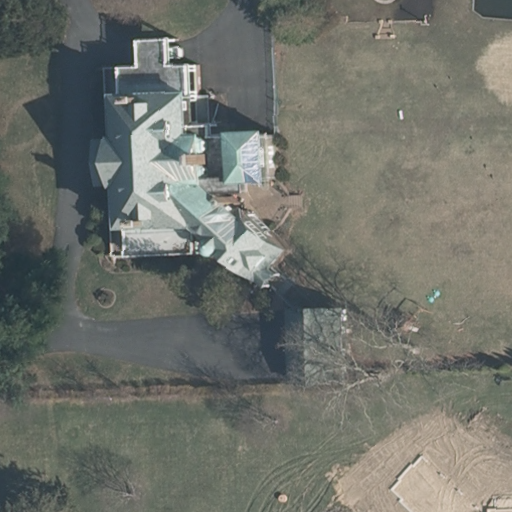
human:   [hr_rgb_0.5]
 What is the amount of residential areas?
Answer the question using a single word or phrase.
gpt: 1

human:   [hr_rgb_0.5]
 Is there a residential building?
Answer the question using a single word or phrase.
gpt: yes

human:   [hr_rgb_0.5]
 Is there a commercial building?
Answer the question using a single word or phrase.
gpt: no

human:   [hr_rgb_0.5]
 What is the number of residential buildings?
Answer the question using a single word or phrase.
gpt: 2

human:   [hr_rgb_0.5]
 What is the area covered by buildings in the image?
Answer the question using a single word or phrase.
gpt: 1603m2

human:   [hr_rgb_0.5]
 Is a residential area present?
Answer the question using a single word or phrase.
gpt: yes

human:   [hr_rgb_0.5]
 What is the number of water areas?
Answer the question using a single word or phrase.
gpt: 0

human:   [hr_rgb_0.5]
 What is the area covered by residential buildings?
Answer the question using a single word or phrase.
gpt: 1423m2

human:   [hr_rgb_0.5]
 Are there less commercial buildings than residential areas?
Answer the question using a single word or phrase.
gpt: yes

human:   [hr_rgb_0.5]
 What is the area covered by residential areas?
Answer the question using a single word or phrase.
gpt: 10595m2

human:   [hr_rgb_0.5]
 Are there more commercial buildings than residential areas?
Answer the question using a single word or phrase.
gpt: no

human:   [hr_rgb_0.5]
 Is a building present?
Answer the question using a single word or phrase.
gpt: yes

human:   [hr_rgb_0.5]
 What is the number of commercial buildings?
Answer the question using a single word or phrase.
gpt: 0

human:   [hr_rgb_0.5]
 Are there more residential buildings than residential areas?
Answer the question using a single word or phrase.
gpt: yes

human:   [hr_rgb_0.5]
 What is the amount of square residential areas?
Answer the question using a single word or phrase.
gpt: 0

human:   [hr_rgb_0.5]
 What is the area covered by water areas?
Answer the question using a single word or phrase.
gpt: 0m2

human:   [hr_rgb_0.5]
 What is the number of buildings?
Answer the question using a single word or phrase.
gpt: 3

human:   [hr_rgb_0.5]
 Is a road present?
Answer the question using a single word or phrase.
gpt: no

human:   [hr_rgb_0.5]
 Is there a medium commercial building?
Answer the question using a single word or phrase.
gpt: no

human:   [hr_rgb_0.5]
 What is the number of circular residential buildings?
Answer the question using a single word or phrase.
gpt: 0

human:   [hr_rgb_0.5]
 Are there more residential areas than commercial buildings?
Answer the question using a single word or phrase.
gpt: yes

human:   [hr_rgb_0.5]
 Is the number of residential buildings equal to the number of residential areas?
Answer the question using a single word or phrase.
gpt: no

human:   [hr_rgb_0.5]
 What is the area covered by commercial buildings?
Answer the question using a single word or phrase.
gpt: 0m2

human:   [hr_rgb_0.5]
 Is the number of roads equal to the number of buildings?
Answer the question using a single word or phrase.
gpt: no

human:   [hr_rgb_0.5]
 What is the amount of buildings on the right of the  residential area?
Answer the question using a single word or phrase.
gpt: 3

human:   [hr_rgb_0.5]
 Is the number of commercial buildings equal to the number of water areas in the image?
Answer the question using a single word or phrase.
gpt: yes

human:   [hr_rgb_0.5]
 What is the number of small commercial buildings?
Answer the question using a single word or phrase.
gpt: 0

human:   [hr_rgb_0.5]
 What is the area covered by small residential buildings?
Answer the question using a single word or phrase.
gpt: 0m2

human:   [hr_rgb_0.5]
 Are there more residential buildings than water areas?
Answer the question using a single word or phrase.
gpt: yes

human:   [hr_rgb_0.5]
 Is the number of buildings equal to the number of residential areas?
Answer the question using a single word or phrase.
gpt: no

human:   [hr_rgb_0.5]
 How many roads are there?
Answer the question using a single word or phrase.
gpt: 0

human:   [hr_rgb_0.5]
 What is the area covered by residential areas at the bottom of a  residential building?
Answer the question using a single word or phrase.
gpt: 10595m2

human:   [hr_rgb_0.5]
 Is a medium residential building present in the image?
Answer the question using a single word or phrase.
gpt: yes

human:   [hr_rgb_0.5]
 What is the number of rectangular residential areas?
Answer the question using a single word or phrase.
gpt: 1

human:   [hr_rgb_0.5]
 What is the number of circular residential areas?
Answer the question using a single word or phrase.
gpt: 0

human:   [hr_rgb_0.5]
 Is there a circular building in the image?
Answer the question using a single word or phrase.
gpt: no

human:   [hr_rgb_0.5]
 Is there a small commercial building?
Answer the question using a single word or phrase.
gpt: no

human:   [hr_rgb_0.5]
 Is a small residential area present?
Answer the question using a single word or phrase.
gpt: no

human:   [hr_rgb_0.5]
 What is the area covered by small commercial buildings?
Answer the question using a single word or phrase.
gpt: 0m2

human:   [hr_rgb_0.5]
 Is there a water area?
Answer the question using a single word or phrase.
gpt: no

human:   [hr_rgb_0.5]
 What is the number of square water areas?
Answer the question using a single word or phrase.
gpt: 0

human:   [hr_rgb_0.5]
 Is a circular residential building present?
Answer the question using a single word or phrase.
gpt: no

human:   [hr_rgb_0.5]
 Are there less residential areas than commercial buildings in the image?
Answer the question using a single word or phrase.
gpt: no

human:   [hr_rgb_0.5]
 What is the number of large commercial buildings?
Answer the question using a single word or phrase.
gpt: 0

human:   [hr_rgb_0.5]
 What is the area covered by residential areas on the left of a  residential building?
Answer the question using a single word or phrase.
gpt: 10595m2

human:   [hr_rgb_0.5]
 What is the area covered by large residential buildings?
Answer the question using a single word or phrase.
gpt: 1247m2

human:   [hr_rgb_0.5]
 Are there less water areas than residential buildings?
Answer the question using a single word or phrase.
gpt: yes

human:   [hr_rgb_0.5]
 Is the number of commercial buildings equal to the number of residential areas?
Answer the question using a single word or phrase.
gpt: no

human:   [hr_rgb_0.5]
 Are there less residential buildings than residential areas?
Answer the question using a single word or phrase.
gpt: no

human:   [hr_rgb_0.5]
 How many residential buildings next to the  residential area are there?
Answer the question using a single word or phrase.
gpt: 2

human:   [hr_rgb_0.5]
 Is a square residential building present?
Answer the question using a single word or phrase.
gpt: no

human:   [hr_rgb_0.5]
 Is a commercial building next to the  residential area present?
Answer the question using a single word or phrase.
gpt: no

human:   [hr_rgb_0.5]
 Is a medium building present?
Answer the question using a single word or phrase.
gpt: yes

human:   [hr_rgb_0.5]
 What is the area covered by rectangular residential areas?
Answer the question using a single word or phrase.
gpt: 10595m2

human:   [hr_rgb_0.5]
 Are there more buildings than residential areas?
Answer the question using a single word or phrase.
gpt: yes

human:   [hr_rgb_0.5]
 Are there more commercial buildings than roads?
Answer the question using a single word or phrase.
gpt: no

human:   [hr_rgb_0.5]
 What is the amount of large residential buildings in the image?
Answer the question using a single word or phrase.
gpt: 1

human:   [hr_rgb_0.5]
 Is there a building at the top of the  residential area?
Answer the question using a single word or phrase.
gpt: yes

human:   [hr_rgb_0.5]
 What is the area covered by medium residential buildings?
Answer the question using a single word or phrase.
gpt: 176m2

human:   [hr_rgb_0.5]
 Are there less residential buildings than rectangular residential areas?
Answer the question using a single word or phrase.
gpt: no

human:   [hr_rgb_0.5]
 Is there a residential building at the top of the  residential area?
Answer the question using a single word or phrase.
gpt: yes

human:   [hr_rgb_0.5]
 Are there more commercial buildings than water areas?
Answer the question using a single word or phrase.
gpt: no

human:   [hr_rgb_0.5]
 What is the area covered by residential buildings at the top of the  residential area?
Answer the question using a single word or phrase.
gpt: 1423m2

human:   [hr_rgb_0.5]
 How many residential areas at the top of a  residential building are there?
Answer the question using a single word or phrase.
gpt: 0